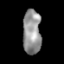
Tissue: lung
Cell type: Others
Senescence score: 0.2256
Nuclear area (px): 798
Mean DAPI intensity: 146.779